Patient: sex M, age 32
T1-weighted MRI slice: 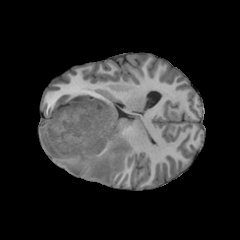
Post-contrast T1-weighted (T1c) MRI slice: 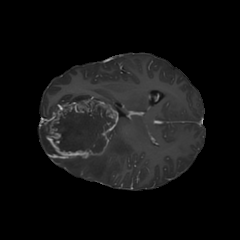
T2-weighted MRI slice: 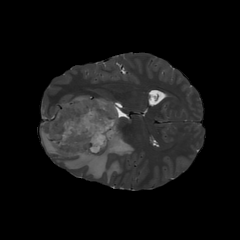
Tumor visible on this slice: yes
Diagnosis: Glioblastoma, IDH-wildtype
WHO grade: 4